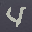
Label: 4